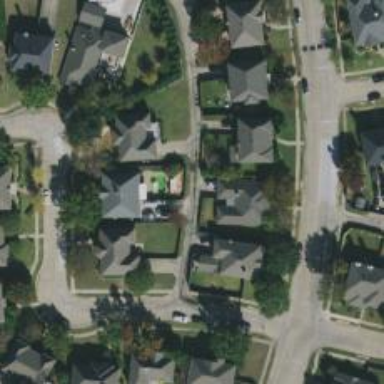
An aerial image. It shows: Alley classified as service road.